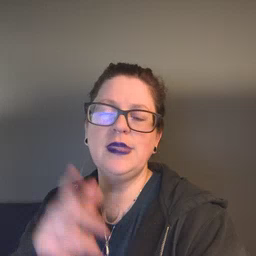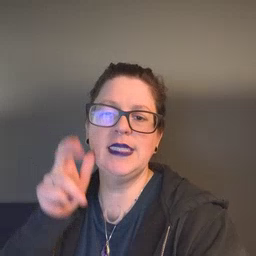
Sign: listen